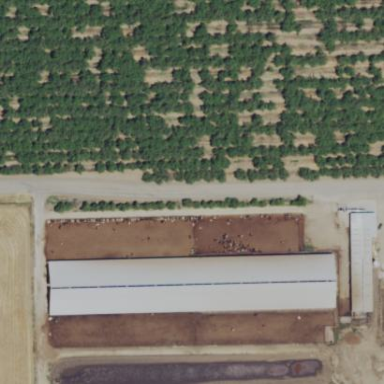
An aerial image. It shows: Farmyard area.